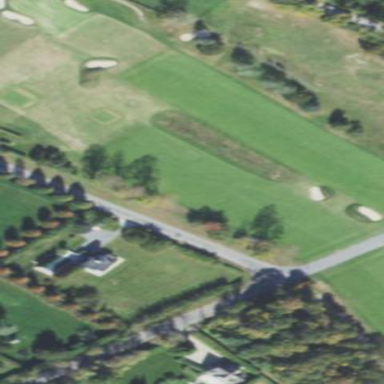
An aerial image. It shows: Golf fairway surrounded by grass.